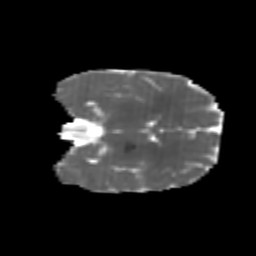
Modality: MD
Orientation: coronal
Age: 7
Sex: female
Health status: healthy